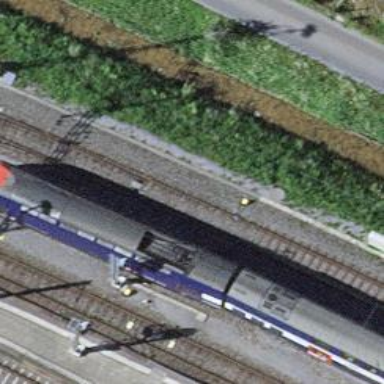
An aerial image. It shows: Railway switch.